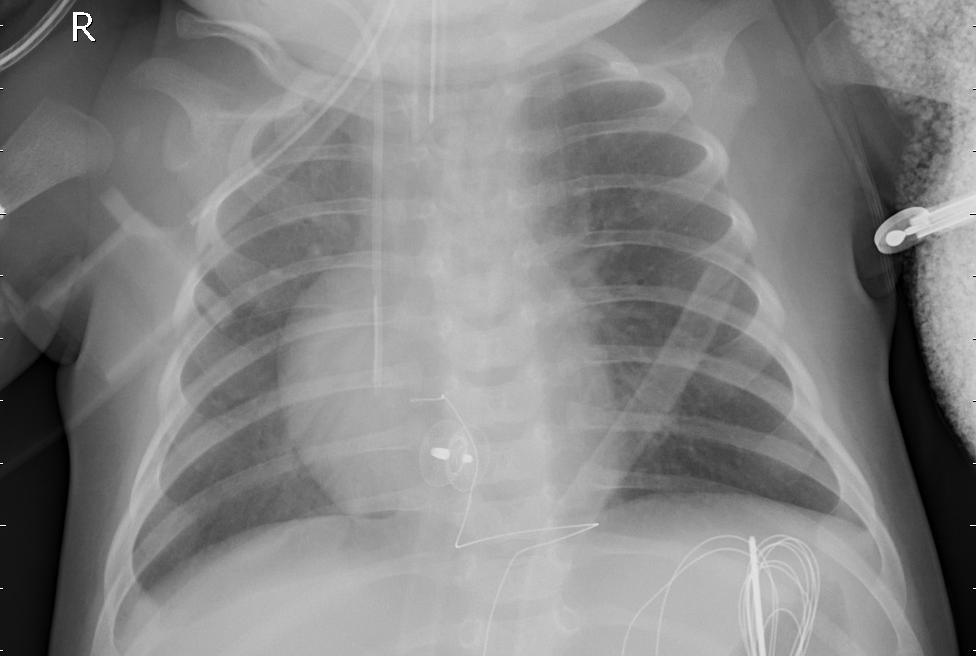
Diagnosis: PNEUMONIA